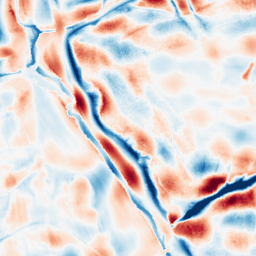
Category: wavelet
Decomposition family: wavelet_dwt
Decomposition parameters: wavelet: db8
level: 5
Upsampling method: sinc_hamming
Upsampling parameters: scale: 8
kernel_size: 16
Upsampling scale: 8